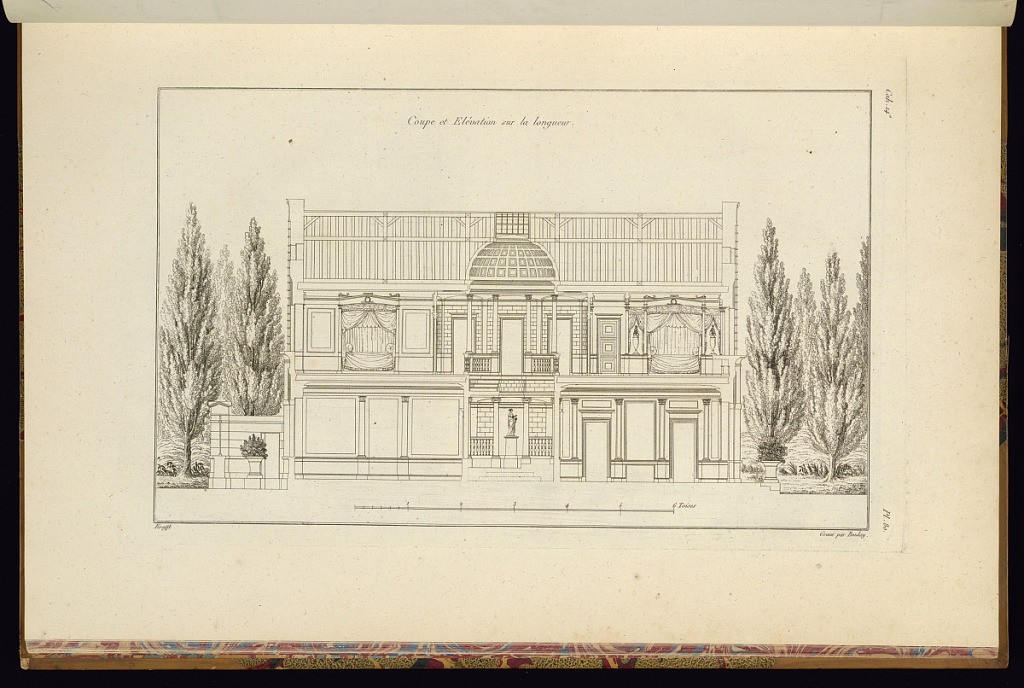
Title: Coupe et Elévation sur la longueur
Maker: Jean-Charles Krafft, French, 1764 - 1833
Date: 1812
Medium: Etching and engraving on paper
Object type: Print
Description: A part-elevation and part-sectional view of a house with a domed coffered ceiling, columns, and niches with beds. The plate is titled, numbered, and signed.